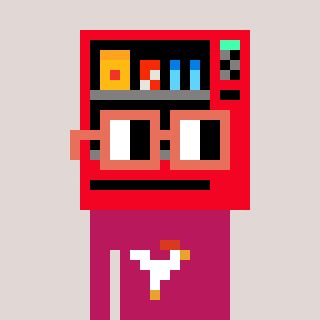
a pixel art character with square orange glasses, a vending machine-shaped head and a darkpink-colored body on a warm background